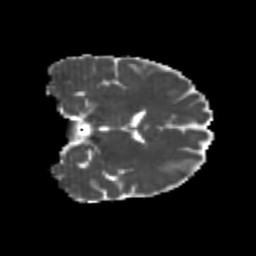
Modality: MD
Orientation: coronal
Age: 20
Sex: female
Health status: healthy
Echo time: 0.074 s